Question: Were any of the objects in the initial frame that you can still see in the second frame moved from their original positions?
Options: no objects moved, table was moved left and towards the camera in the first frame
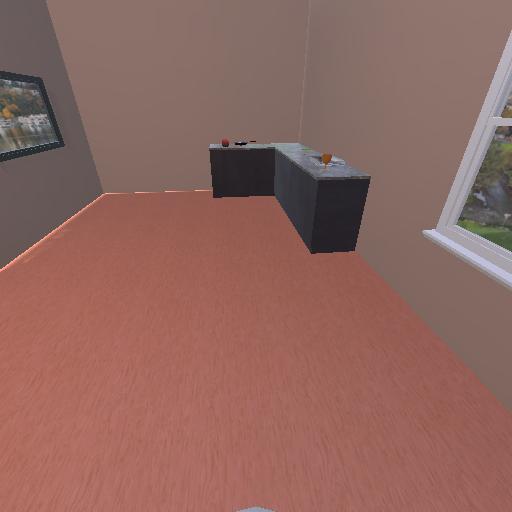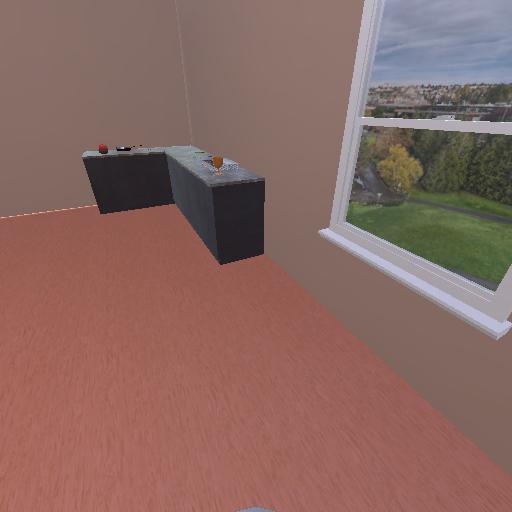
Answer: no objects moved